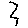
Label: zigzag